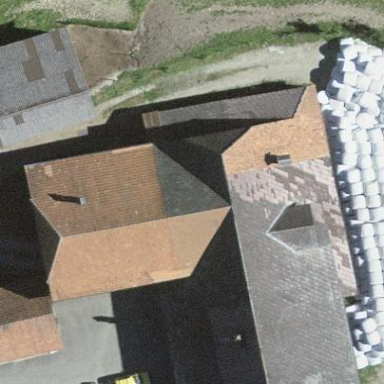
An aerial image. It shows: Farm building.